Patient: sex M, age 38
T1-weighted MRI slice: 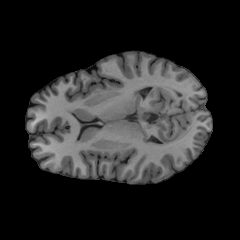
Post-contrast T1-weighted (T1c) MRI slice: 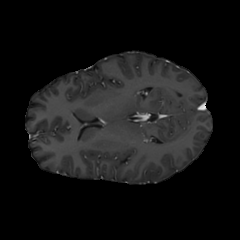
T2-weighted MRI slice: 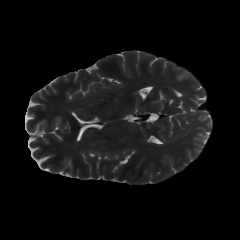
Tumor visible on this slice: no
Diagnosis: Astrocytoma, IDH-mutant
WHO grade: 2